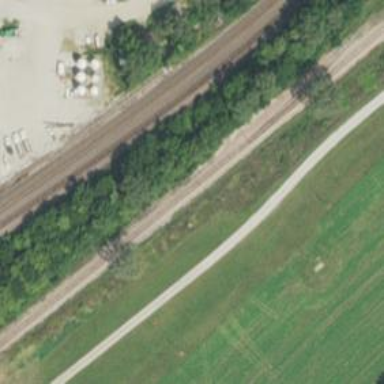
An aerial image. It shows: Railway spur junction.